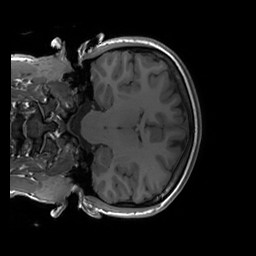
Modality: T1w
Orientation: coronal